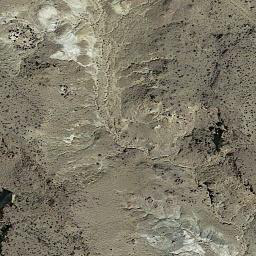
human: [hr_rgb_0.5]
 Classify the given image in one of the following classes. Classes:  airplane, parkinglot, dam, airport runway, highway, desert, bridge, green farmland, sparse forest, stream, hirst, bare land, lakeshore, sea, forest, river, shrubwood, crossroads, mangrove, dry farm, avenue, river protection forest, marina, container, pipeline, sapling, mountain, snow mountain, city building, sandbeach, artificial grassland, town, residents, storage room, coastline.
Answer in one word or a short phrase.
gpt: bare land